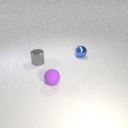
small gray metal cylinder to the left of small purple rubber sphere